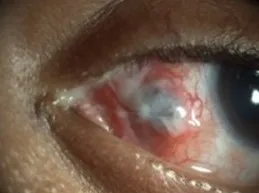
Resolving subconjunctival abscess with scleral necrosis and necrosed medial rectus.
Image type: medical_photograph (other_medical_photograph)